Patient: sex M, age 60
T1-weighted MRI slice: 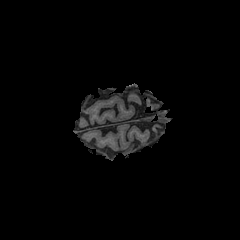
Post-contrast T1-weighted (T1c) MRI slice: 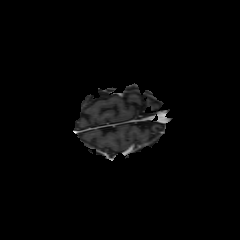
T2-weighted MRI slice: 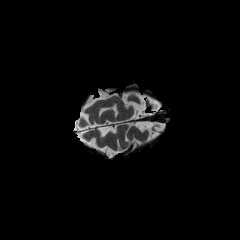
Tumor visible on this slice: no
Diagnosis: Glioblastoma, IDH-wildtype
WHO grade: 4